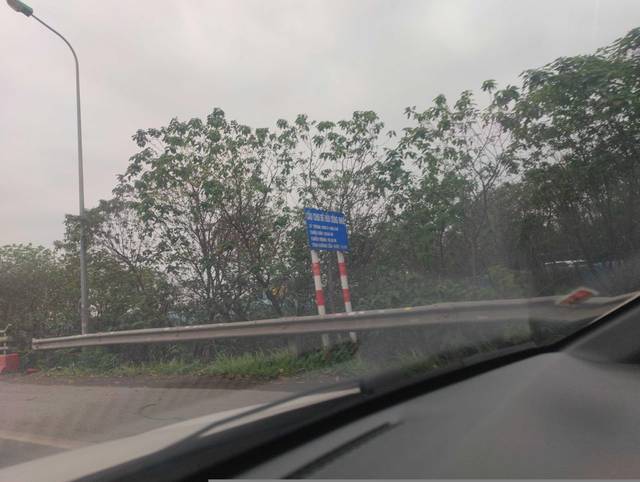
Region: Vietnam
Coordinates: 21.007, 105.762